Question: I am using prestashop 1.5.x and i would like to change the word "Free" with "Terms and Condition Apply, Please see next page for details" on this section (see attachment).

What would be the simplest way to do it? And which files that are affected ?
I've tried to look at modules/cashondelivery/views/templates/
'''
front/payment_execution.tpl
hook/payment.tpl
hook/payment_return.tpl
'''
But didn't find anything that might points to that specific text. I think it has something to do with the smarty template as well (CMIIW)
Thank you for your help
Cheers...!
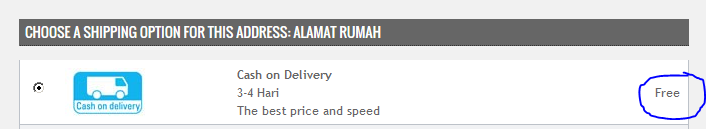
Answer: Texts are located at
'''
themes/default/order-carrier.tpl
'''
Line 184
'''
{l s='Free'}
'''
Which means that this text is translatable as Front-Office string.
Easy way to find it is look at compiled HTML for specific classes/ids, for example
'''
<div class="delivery_option_price">
'''
Then search through all your PrestaShop files for this string and you will find related texts.